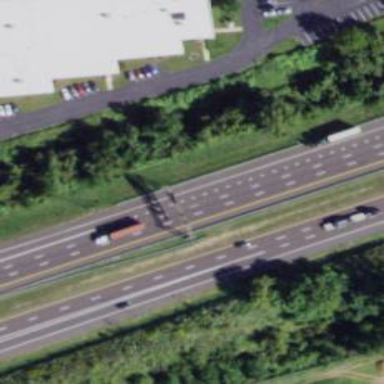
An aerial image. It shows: Motorway junction.